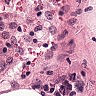
Metastatic tissue present: no